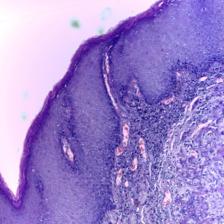
Diagnosis: Normal